Question: In my Java Web application I use Postgresql and some data tables are filled automatically in server. In the database I have a STATUS table like below:

I want to select the data related to a vehicle between selected dates and where the vehicle stayed connected. Simply I want to select the data which are green in the above table which means I exactly want the data when firstly connected=true and the data when connected=false after the last connected=true. I tried to write a sql statement but I couldn't get the desired data.
What I did was:
'''
select *from status where vehicleId='redcar' and
date >= '2014-02-28 00:00:00' and date <= '2014-02-28 23:59:59' and ...
'''
How could I get the requested data?
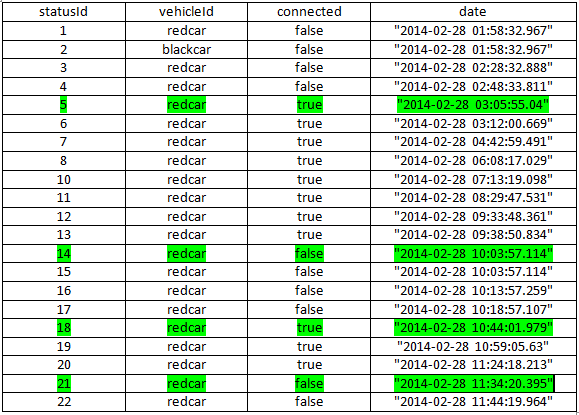
Answer: '''
WITH cte AS
( SELECT statusId, vehicleId, connected, date,
(connected <> LAG(connected) OVER (PARTITION BY vehicleId
ORDER BY date)
) AS status_changed
FROM status
WHERE vehicleId = 'redcar'
AND date >= DATE '2014-02-28'
AND date < DATE '2014-02-28' + interval '1 day'
)
SELECT statusId, vehicleId, connected, date
FROM cte
WHERE status_changed
OR connected AND status_changed IS NULL
ORDER BY date ;
'''
Tested at <URL>